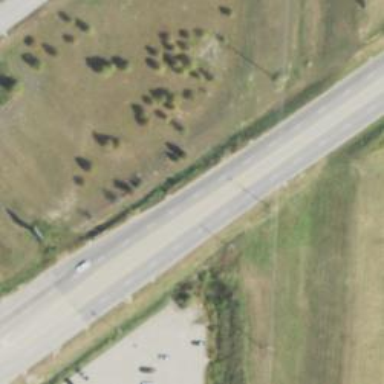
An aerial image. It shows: Asphalt road classified as trunk highway.